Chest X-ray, PA view. Patient: 48 years old, sex M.
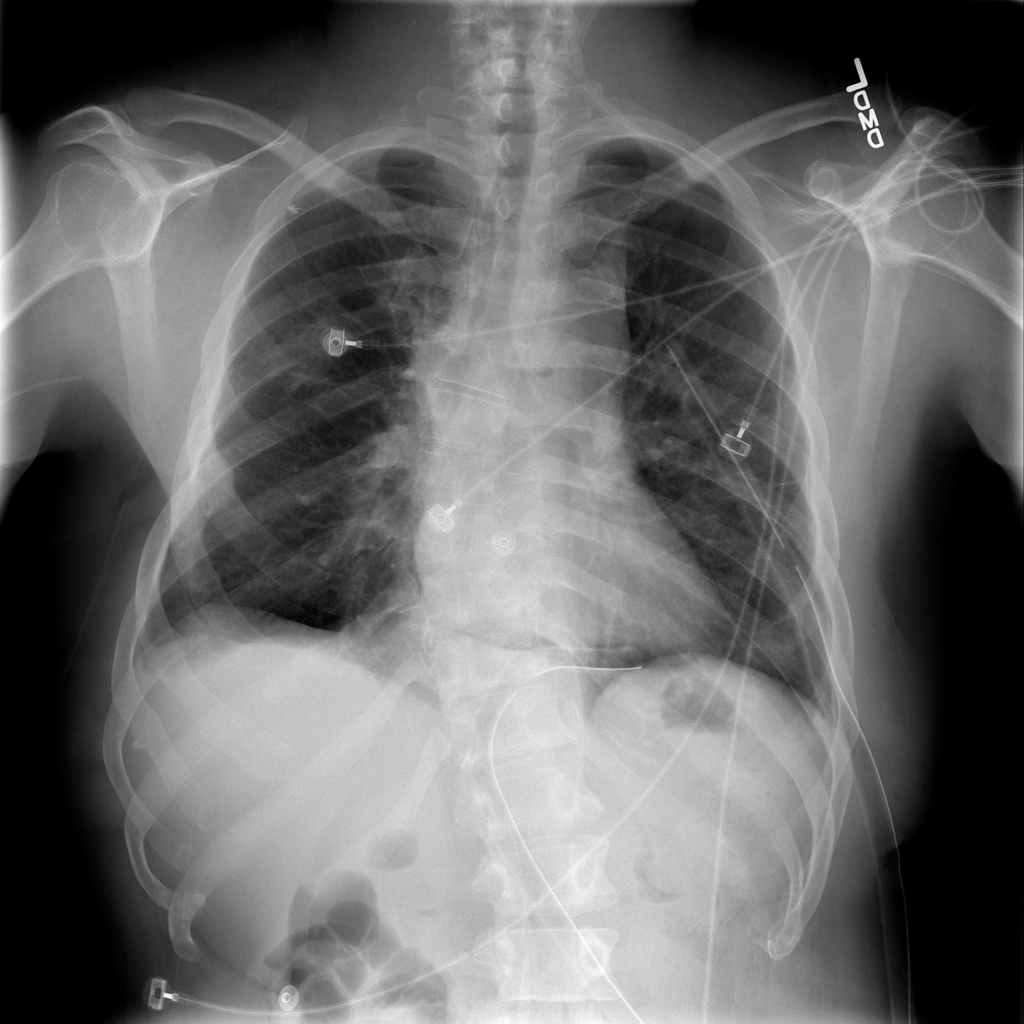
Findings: No Finding